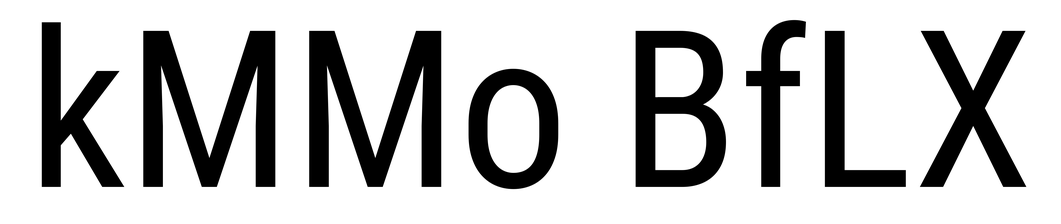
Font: Roboto_Condensed_Regular